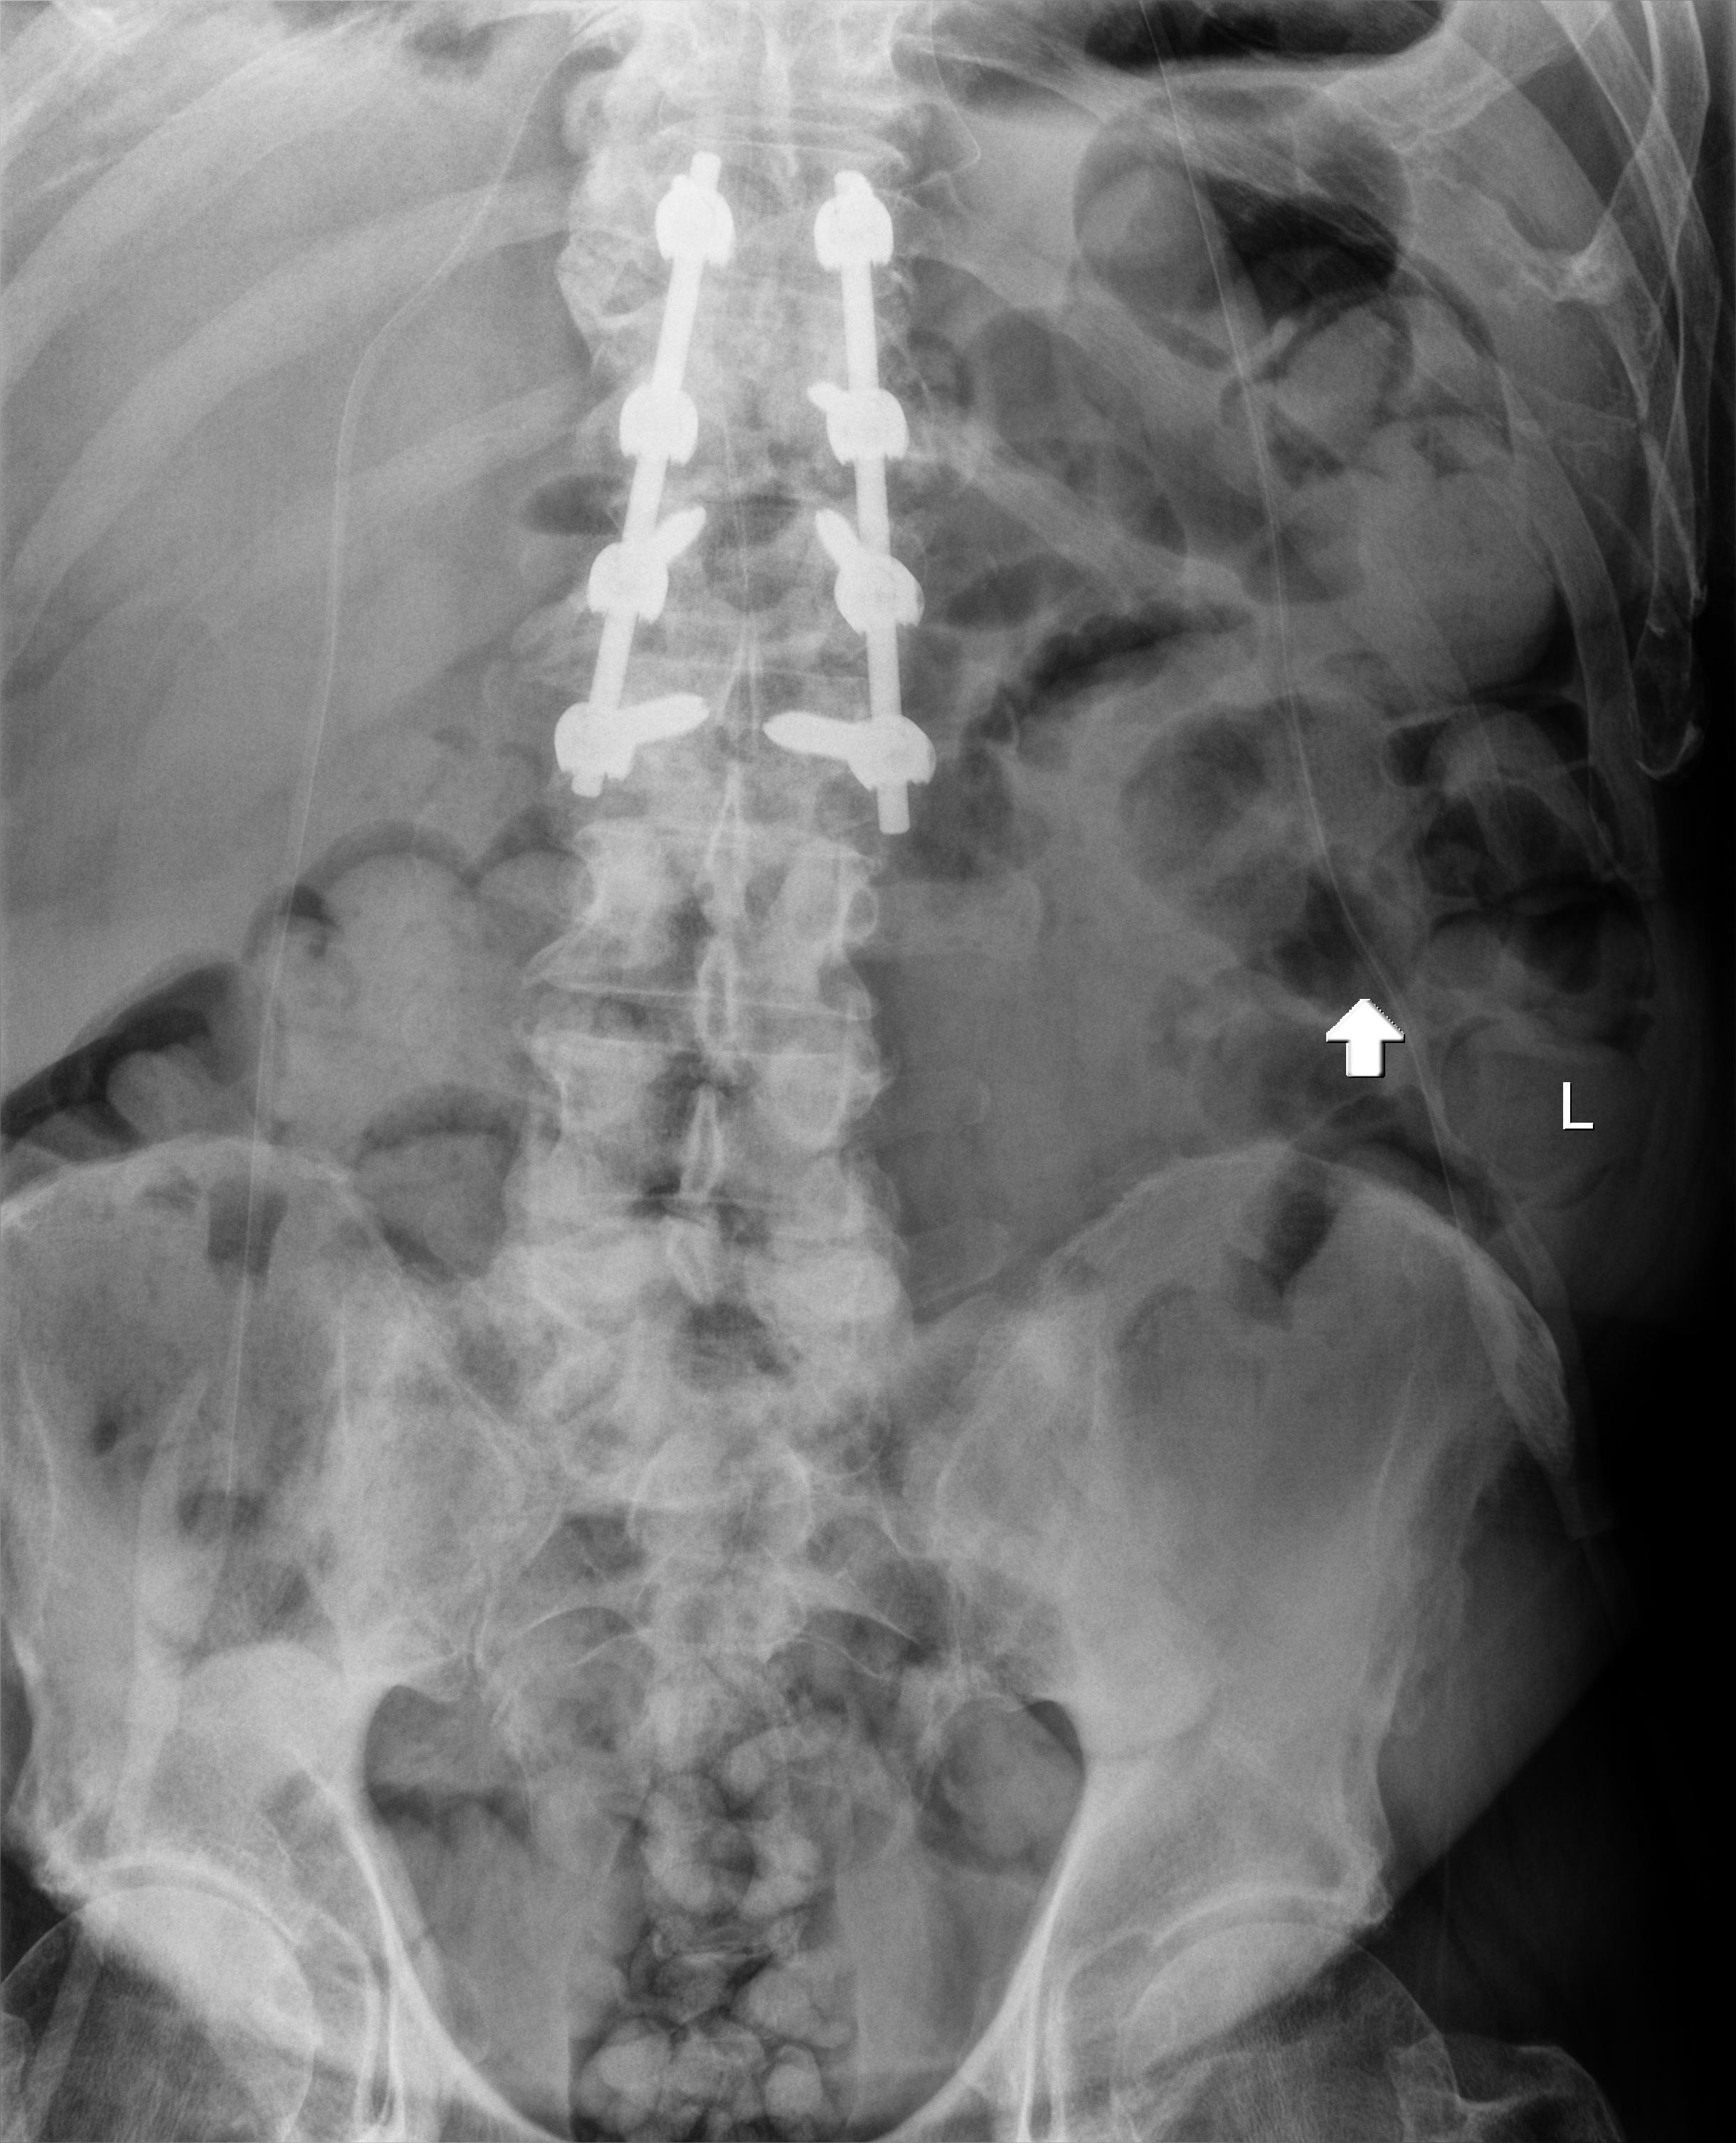
View: AP
Implant manufacturer: orthofix firebird